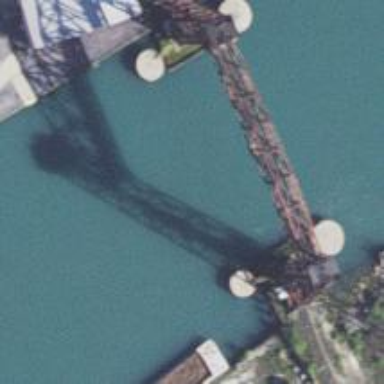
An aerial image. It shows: Abandoned man-made bridge.